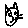
Label: cat